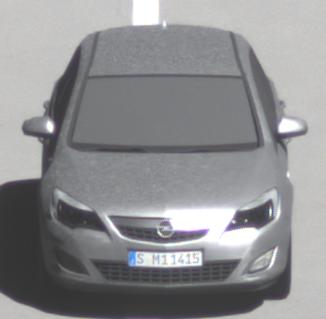
Make: Opel
Model: Astra 1.4 ecoFlex
Detailed model: Astra (J)
Model produced from: 2009/12
Model produced until: 2010/12
Doors: 5
Color: white
Road condition: dry road
Daytime: midday
Contrast: high contrast